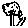
Label: tree